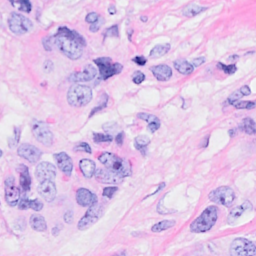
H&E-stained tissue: Breast